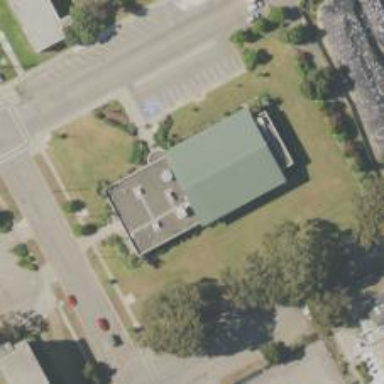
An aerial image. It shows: Government office.